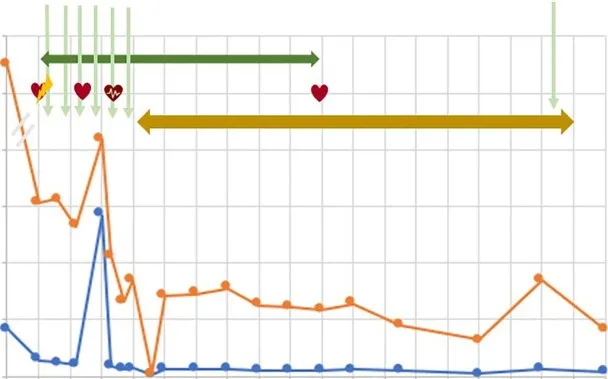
Timeline of events, from the beginning of pregnancy until the postpartum period. In X axis, the weeks of gestation. In Y axis, units of anti-SSA/Ro antibodies (at 9 WG, in UQ; from 19 WG on in FLU units). The blue line represents the Ro52 levels and the orange line represents the Ro60 levels. PP, postpartum
First degree AV block
Sinus rhythm
Supraventricular tachycardia
Intravenous immunoglobulin
Dexamethasone
Flecainide.
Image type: pathology (immunostaining)